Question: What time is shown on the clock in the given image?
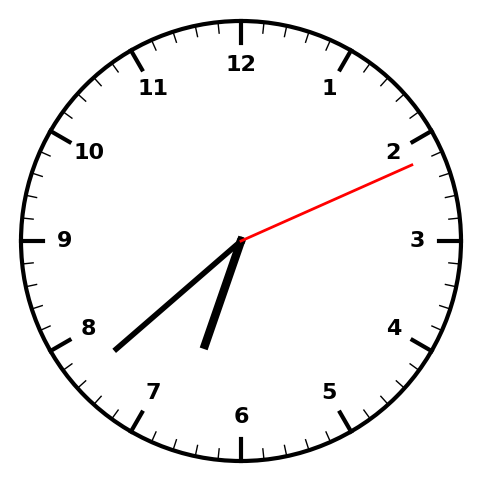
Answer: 06:38:11